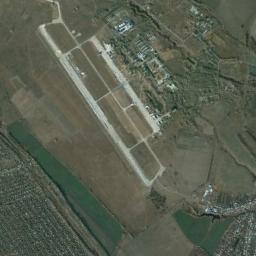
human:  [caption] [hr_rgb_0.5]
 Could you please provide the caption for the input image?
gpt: There are many buildings near the airport, And no vegetation near the airport .

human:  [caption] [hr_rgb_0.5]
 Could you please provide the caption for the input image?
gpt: An airport with many runways and buildings is surrounded by a brown and green farmland .

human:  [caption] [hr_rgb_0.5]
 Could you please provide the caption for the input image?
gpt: An airport with some parallel runways on the lawn and some villages beside .

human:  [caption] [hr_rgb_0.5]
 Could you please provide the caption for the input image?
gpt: There is an airport in the middle of the field .

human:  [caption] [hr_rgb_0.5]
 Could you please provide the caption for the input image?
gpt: The airport is surrounded by grass .